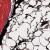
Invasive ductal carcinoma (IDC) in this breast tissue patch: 0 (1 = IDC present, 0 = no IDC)